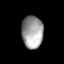
Tissue: lung
Cell type: Endothelial cells
Senescence score: 0.2011
Nuclear area (px): 682
Mean DAPI intensity: 157.977